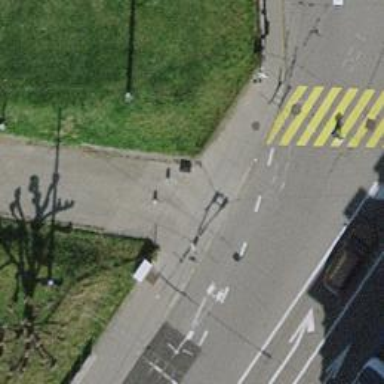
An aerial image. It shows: Grey concrete bollard as barrier.